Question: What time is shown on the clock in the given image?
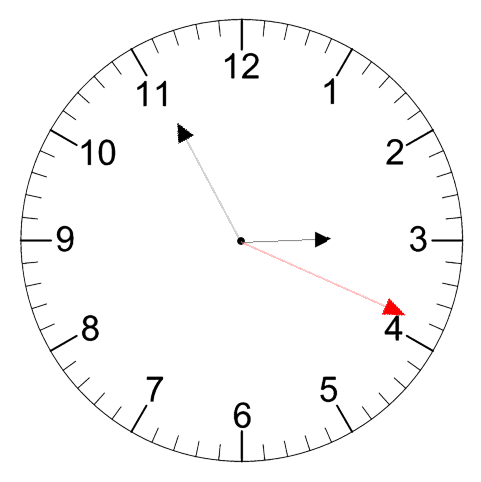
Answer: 02:55:19